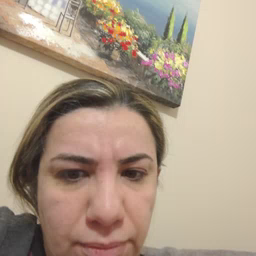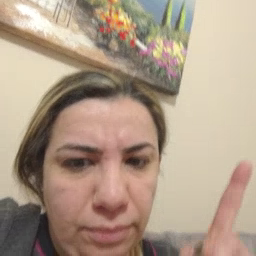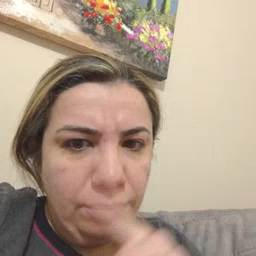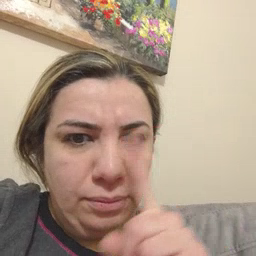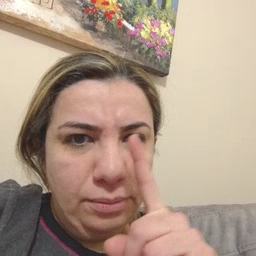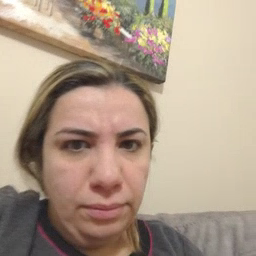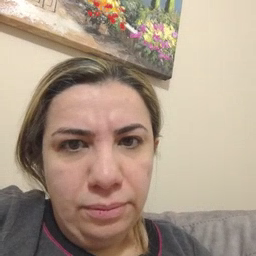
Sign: mouse